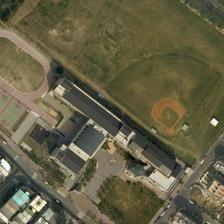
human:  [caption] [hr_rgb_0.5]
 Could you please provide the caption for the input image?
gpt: the football field and the basketball courts are adjacent to a large piece of grass where the baseball field is located .

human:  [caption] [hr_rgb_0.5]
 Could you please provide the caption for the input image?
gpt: a basketball field with three basketball fields is next to a baseball field .

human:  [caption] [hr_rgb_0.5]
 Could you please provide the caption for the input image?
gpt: a baseball field and a playground with three basketball fields are near to some buildings .

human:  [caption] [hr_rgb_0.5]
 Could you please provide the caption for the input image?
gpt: a playground with basketball fields next to it is surrounded by many buildings and a baseball field .

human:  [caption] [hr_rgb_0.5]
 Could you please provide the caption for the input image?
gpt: a playground with basketball fields next to it is surrounded by many buildings and a baseball field .